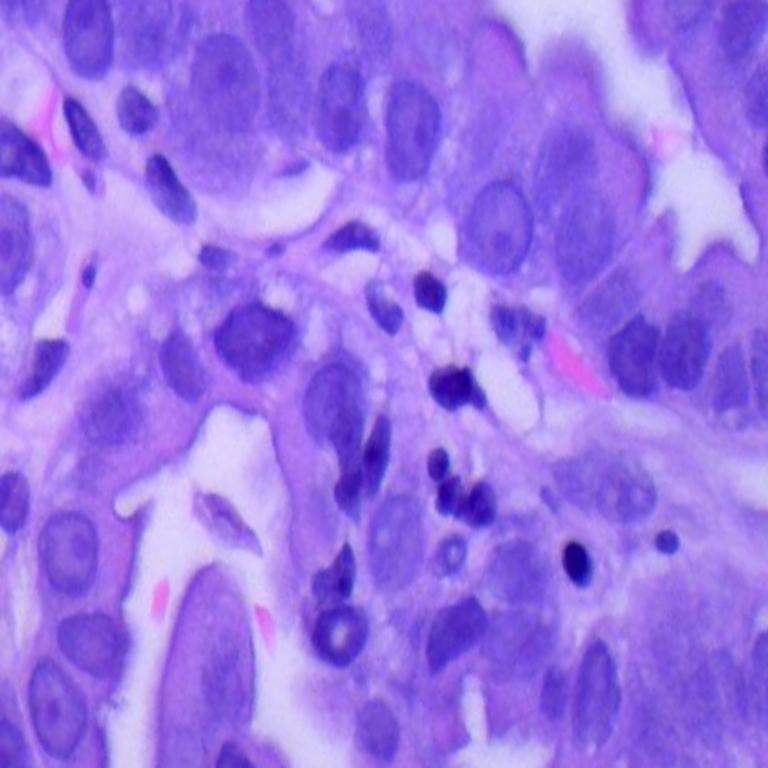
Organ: lung
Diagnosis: adenocarcinomas